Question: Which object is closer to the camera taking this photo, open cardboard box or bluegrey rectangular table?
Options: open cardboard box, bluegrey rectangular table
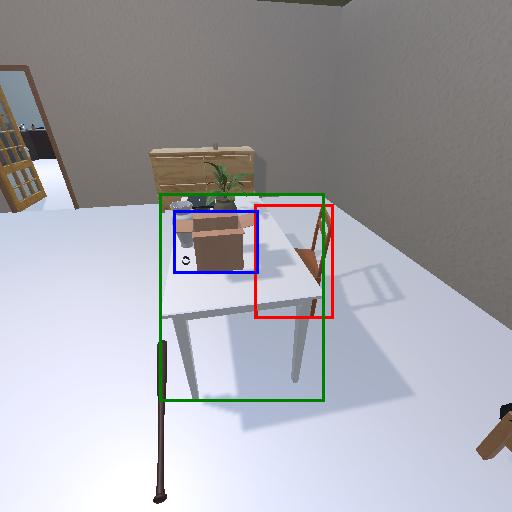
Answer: open cardboard box